Question: I'm trying to combine and but I'm having trouble in understanding
the documentation of scrimage.
The user uploads an image. When the upload is done the user is able choose a fixed
area to crop with Jcrop:
'''
$(function () {
$('#fileupload').fileupload({
dataType: 'json',
progress: function (e, data) {
var progress = parseInt(data.loaded / data.total * 100, 10);
$("#progress").find(".progress-bar").css(
"width",
progress + "%"
);
},
done: function (e, data) {
$("#cropArea").empty();
var cropWidth = 210;
var cropHeight = 144;
if(data.result.status == 200) {
var myImage = $("</img>", {
src: data.result.link
}).appendTo('#cropArea');
var c = myImage.Jcrop({
allowResize: false,
allowSelect: false,
setSelect:[0,0,cropWidth,cropHeight],
onSelect: showCoords
});
}
}
});
});
'''

When the user is satisfied the coordinates will be posted to the server and there is where the magic should happen.
'''
def uploadFile = Action(multipartFormDataAsBytes) { request =>
val result = request.body.files.map {
case FilePart(key, filename, contentType, bytes) => {
val coords = request.body.dataParts.get("coords")
val bais = new ByteArrayInputStream(bytes)
Image(bais).resize(magic stuff with coords)
Ok("works")
}
}
result(0)
}
'''
If i read the <URL> for and :
> Resizes the canvas to the given dimensions. This does not scale the
image but simply changes the dimensions of the canvas on which the
image is sitting. Specifying a larger size will pad the image with a
background color and specifying a smaller size will crop the image.
This is the operation most people want when they think of crop.
But when trying to implement resize with an inputstream 'Image(is).resize()' I'm not sure I how should do this. Resize takes a scaleFactor, position and color... I guess I should
populate the position with the coords I get from jcrop??, and what do I do with the scaleFactor? Anybody got a good example of how to do this this?
Thank you for two great libs!
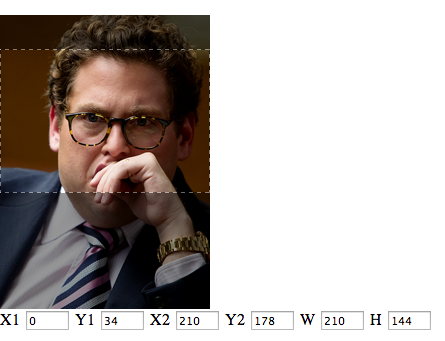
Answer: Subimage is what you want. That lets you specify coordinates rather than offsets.
So simply,
'''
val image = // original
val resized = image.subimage(x,y,w,h) // you'll get these from jcrop somehow
'''